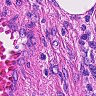
Metastatic tissue present: yes